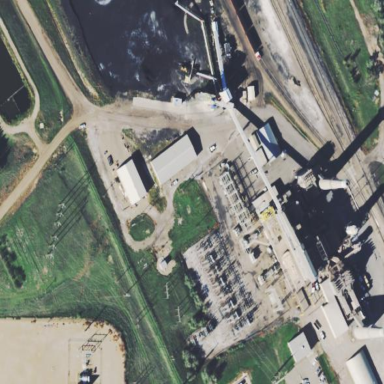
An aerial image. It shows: Power plant.